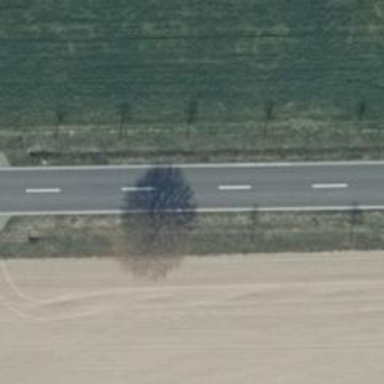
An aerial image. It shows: Deciduous tree with broadleaved leaves.